Question: I have an RSS reader-type app that I'm running through instruments and I'm seeing alot of allocations from RIPZoneDataAlloc:

What does RIPZoneDataAlloc do exactly?
Also after maybe a dozen page transitions including alot of UIWebViews, I'm seeing almost 10mb live bytes. If I run leaks I see trivial leaks. Does 10mb sound like an issue? Does it indicate that I'm doing something wrong?
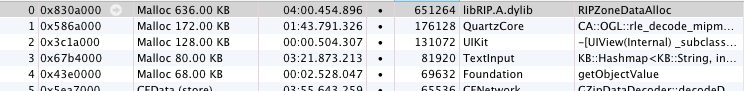
Answer: RIPZoneDataAlloc is apparently responsible for a high amount of memory allocations, especially those that deal with UIColor's colorWithPatternImage: method, which is known to be a memory hog.
10mb is a perfectly reasonable amount of memory consumption for an application. I have a fairly complicated app that consumes about 30mb on average, so that's perfectly reasonable. I'd be more concerned if your app was spiking memory usage at about 50-70 mb.
As for those leaks, they are trivial enough that you can ignore them. Mostly because you have no power to fix system-level frameworks.